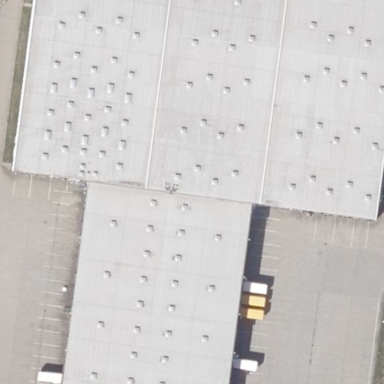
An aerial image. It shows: Industrial building.